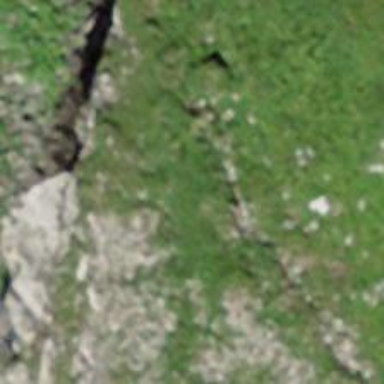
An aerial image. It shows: Natural cliff.